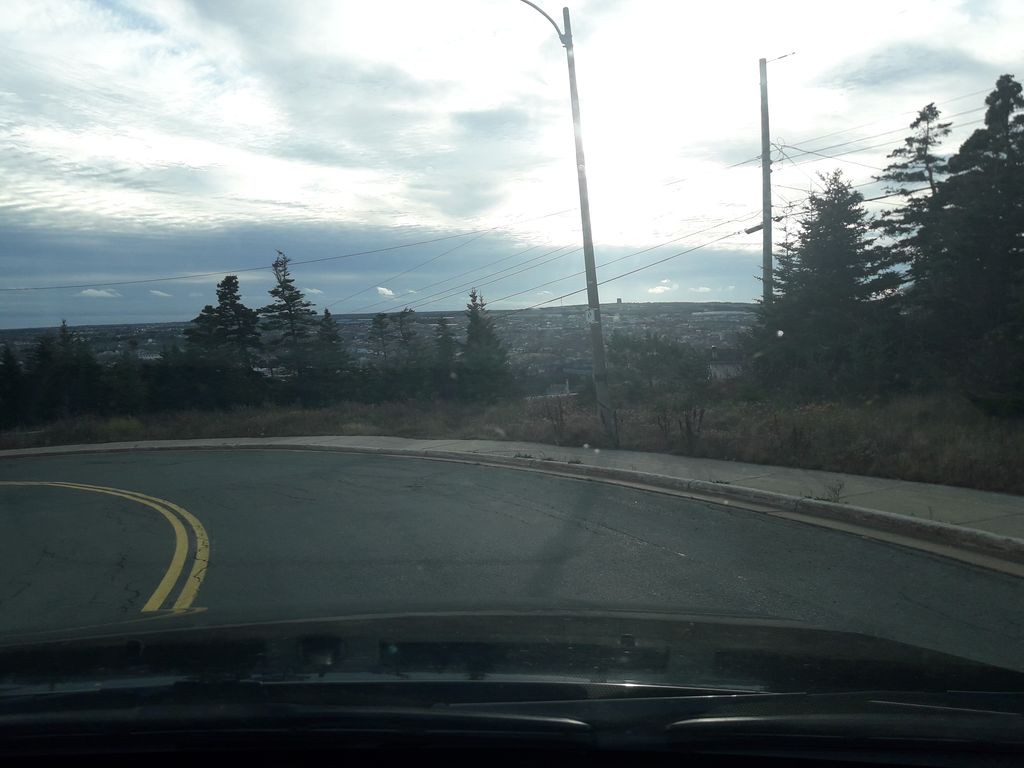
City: st_johns